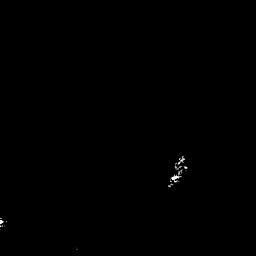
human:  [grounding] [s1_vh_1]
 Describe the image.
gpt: In the satellite image, there is  <ref>1 medium ship </ref> <box>[[64, 64, 73, 73, 0]]</box> located at center.